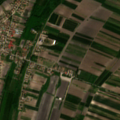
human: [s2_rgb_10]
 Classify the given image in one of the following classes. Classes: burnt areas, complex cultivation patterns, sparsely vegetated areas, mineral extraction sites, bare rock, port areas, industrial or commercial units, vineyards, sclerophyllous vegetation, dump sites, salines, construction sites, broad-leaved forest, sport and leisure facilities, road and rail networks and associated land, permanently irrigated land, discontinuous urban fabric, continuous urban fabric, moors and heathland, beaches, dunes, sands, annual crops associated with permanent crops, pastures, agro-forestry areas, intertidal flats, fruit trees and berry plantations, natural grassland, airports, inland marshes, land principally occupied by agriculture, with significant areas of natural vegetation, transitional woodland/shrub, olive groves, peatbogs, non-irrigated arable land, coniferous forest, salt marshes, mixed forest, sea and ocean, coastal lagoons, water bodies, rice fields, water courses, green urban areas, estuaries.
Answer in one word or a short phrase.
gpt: discontinuous urban fabric, non-irrigated arable land, complex cultivation patterns, land principally occupied by agriculture, with significant areas of natural vegetation, broad-leaved forest, transitional woodland/shrub